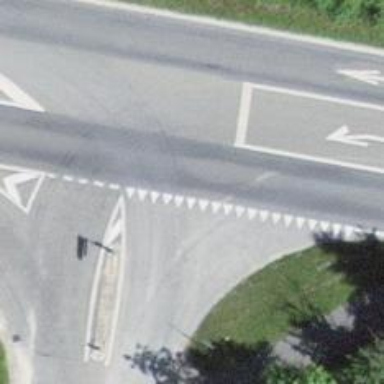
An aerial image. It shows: Road with "give way" sign.